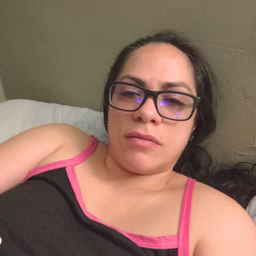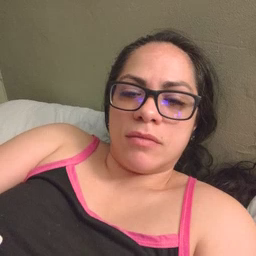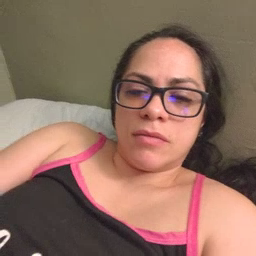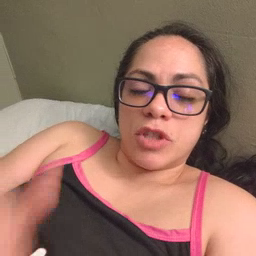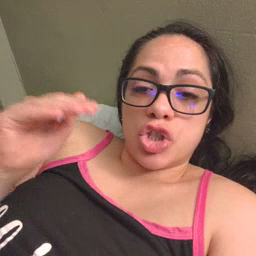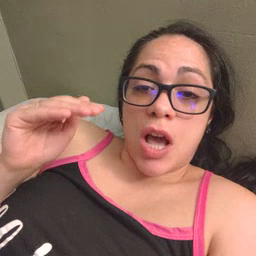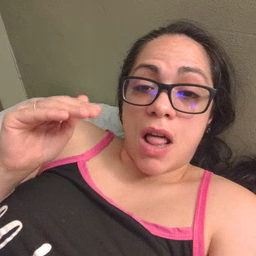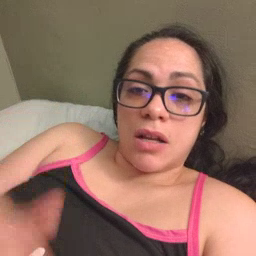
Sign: child